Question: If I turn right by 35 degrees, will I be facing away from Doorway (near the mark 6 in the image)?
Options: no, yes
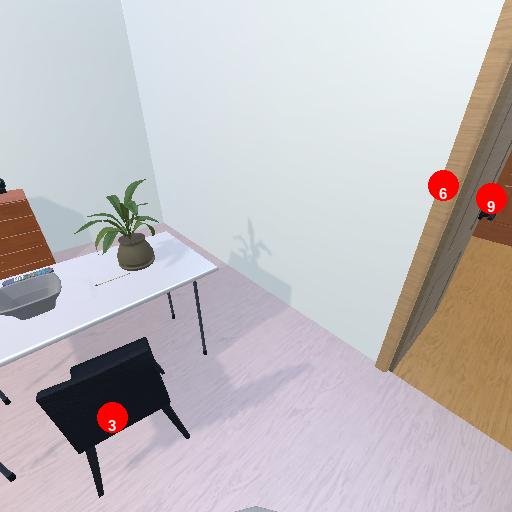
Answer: no